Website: ulta-beauty
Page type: delivery-shipping
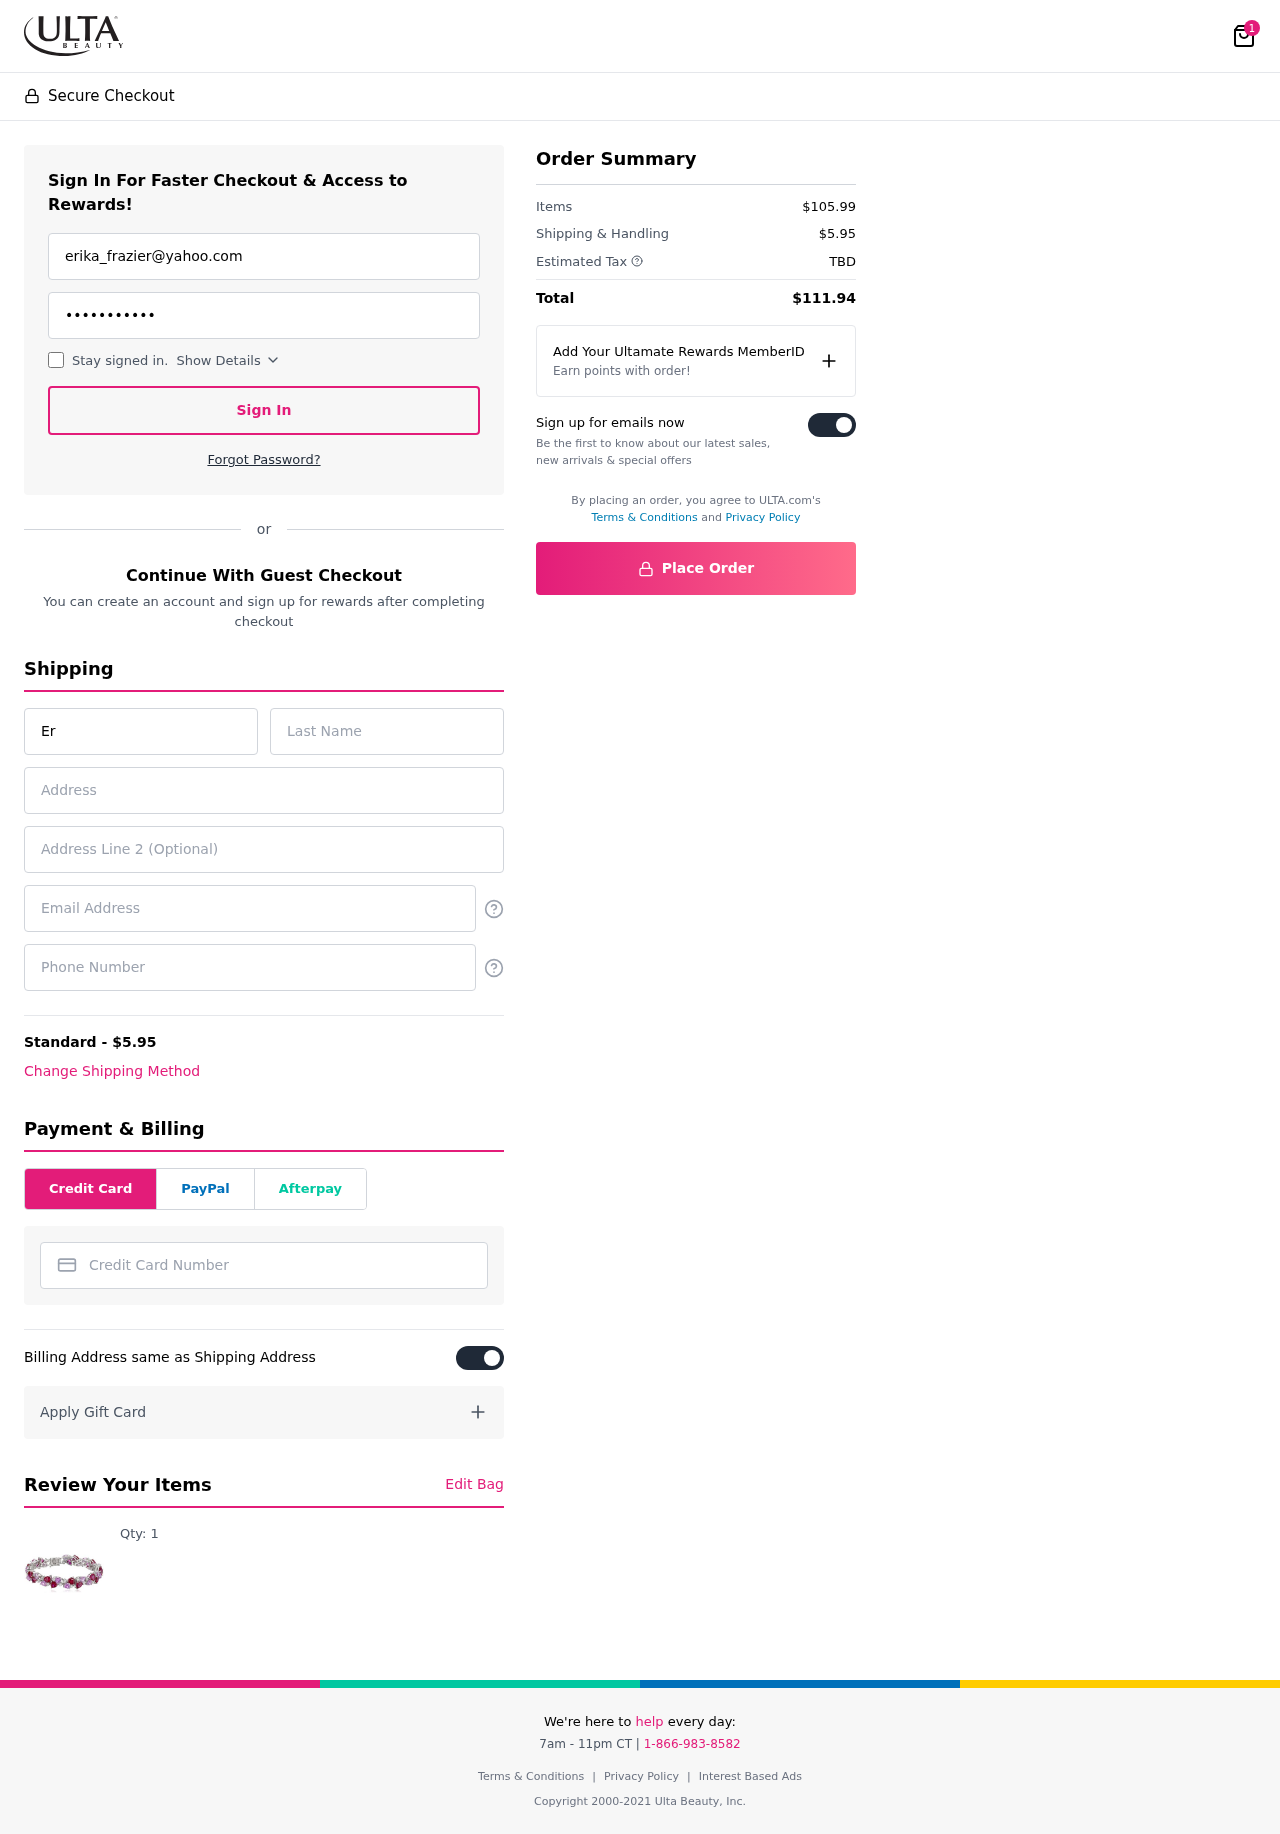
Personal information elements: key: PII_CARD_NUMBER
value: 6011 5623 5199 5991
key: PII_EMAIL
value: erika_frazier@yahoo.com
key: PII_EMAIL2
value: erika_frazier@yahoo.com
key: PII_FIRSTNAME
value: Erika
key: PII_LASTNAME
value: Frazier
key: PII_PHONE
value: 2534777165
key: PII_STREET
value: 032 Courtney Ranch
Product elements: key: PRODUCT1_QUANTITY
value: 1
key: PRODUCT1
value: Qty: 1
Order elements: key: ORDER_NUM_ITEMS
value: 1
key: ORDER_SHIPPING_COST
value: $5.95
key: ORDER_SUBTOTAL
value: $105.99
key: ORDER_TAX
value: TBD
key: ORDER_TOTAL
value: $111.94